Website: walmart
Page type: account-selection
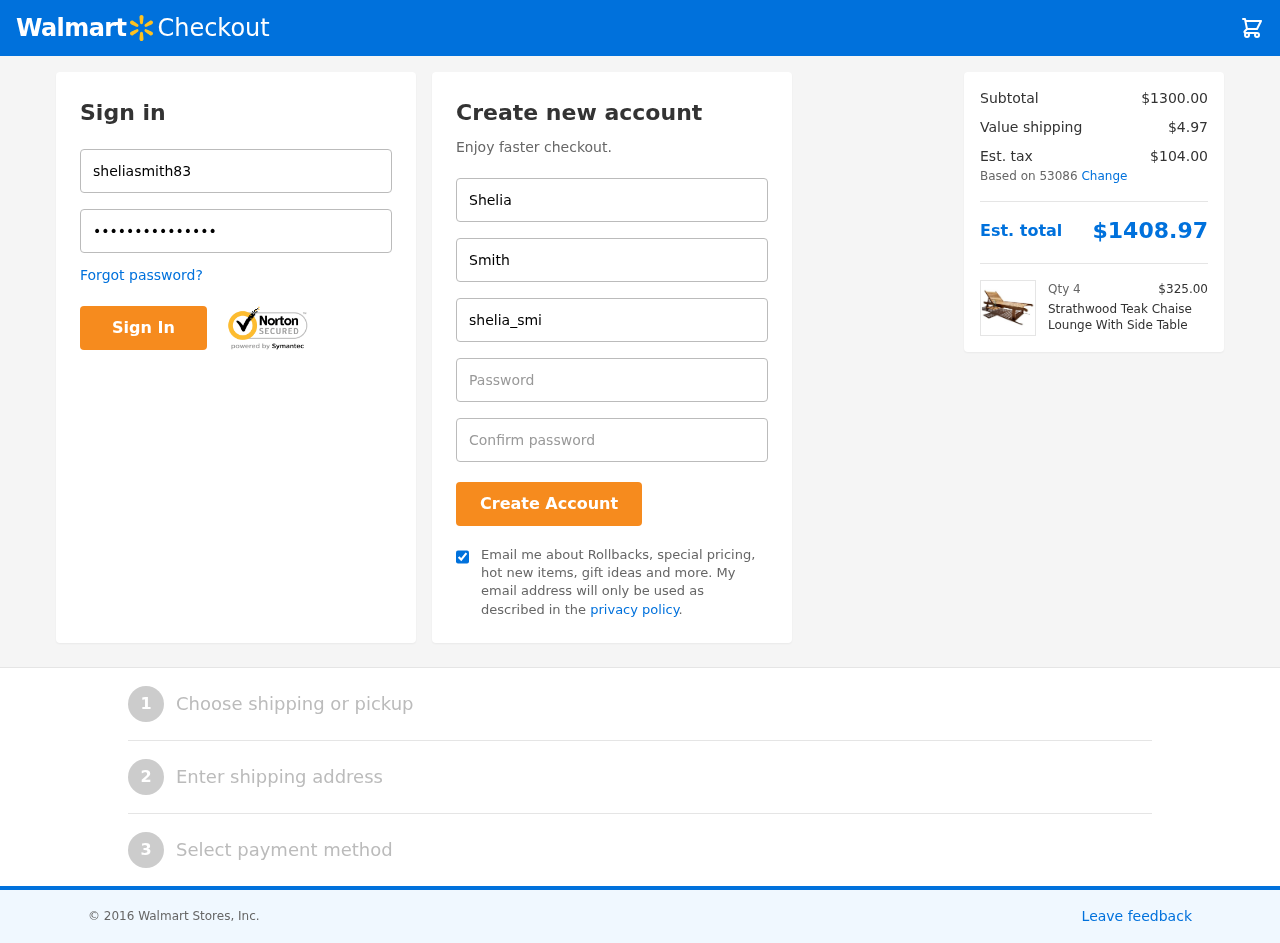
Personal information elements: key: PII_EMAIL
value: shelia_smith@hotmail.com
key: PII_FIRSTNAME
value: Shelia
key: PII_LASTNAME
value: Smith
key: PII_LOGIN_USERNAME
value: sheliasmith83
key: PII_POSTCODE
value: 53086
Product elements: key: PRODUCT1_NAME
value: Strathwood Teak Chaise Lounge With Side Table
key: PRODUCT1_PRICE
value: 325
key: PRODUCT1_QUANTITY
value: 4
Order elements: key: ORDER_SUBTOTAL
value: $1300.00
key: ORDER_SHIPPING_COST
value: $4.97
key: ORDER_TAX
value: $104.00
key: ORDER_TOTAL
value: $1408.97